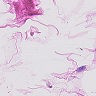
Metastatic tissue present: no